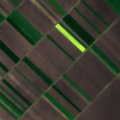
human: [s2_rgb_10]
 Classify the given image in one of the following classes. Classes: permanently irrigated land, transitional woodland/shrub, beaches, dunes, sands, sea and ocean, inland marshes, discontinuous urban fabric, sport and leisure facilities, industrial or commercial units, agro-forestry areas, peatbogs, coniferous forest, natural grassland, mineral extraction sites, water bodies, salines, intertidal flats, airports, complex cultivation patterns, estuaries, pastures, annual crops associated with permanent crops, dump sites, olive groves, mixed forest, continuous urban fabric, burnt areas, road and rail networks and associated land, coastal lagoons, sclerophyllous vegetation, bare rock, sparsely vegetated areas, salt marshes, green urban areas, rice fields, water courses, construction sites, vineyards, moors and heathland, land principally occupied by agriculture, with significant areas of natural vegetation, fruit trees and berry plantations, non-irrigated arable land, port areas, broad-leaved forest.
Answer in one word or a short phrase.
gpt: non-irrigated arable land